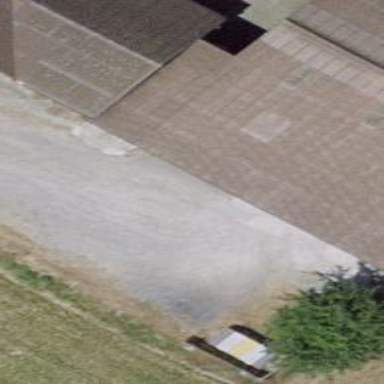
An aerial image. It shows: View of roof of building.